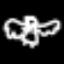
Label: angel